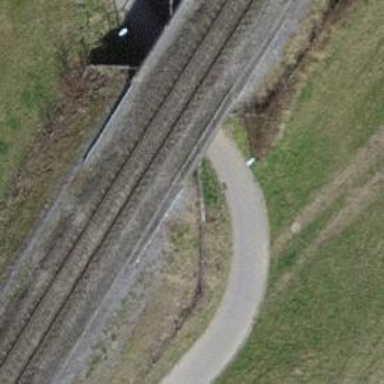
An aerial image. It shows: Asphalt track of grade1 going through tunnel.